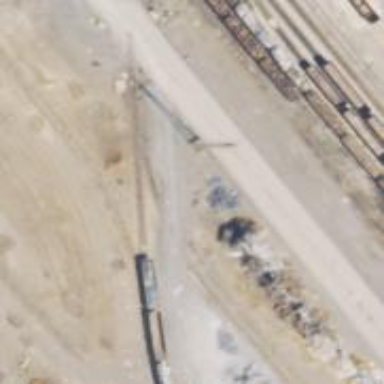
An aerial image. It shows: Railway spur service.